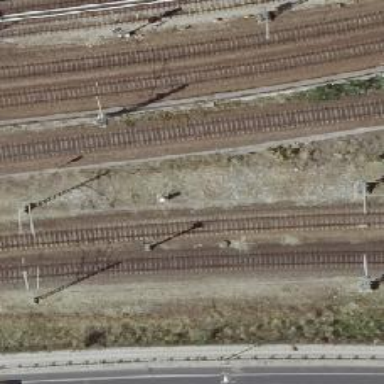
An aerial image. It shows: Railway signal.